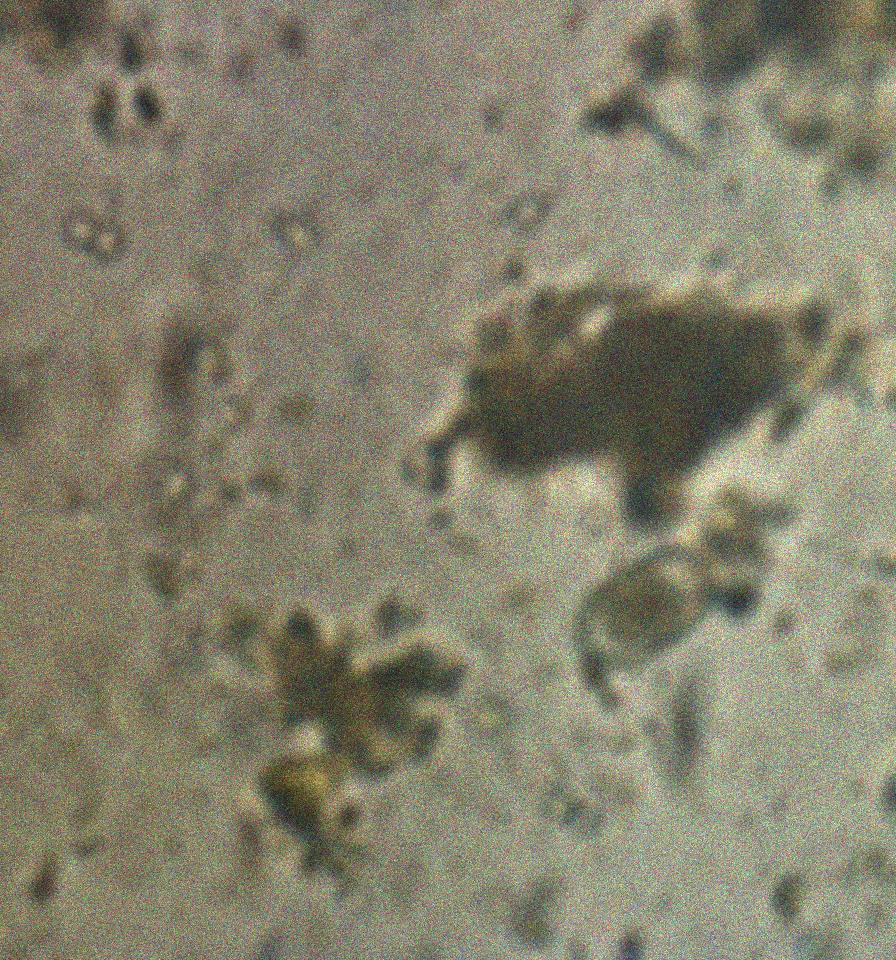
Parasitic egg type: Capillaria philippinensis